Question: I am using CSS to slightly rotate Text. The text is black on a white background, but because of the rotation part of the background has some little transparent lines going through it.
This image will show it more clearly:

'''
body {
background: red;
}
.featured-grid-b .item-heading {
/*Black text on white background*/
box-shadow: 0 0 0 5px #fff;
padding: 0;
background: #fff;
line-height: 2 !important;
display: inline;
color: #000;
text-shadow: none;
}
.caption h3 {
/*Rotate Text*/
transform: rotate(-3deg);
margin-bottom: 15px;
}
'''
'''
<div class="featured-grid featured-grid-b" data-animation="fade" data-animation-speed="600" data-slide-delay="5000">
<div class="caption caption-large">
<h3><a href="http://www.fair-fashion-magazin.de/2019/07/03/das-nachhaltige-mode-label-people-tree/" class="item-heading">Fashion zum Verlieben: Das Fair Fashion Label People Tree</a></h3>
</div>
</div>
'''
As this is a Wordpress site, I can't really adjust the HTML and tried to achieve the result with only CSS-changes. Therefore if possible I am looking for a CSS-solution that will fix the problem.
The text should look exactly like this, with the spaces between each line of text.
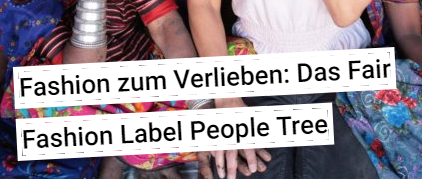
Answer: Add a small inset box-shadow to avoid this issue
'''
.item-heading {
/*Black text on white background*/
box-shadow:
0 0 0 5px #fff,
0 0 0 2px #fff inset;
padding: 0;
background: #fff;
line-height: 2 !important;
display: inline;
color: #000;
text-shadow: none;
}
.caption h3 {
/*Rotate Text*/
transform: rotate(-3deg);
margin-bottom:15px;
}
body {
background:pink;
}
'''
'''
<div class="caption caption-large">
<h3><a href="http://www.fair-fashion-magazin.de/2019/07/03/das-nachhaltige-mode-label-people-tree/" class="item-heading">Fashion zum Verlieben:<br> Das Fair Fashion Label People Tree</a></h3>
</div
'''
Another idea is to consider border and rely on 'box-decoration-break' (pay attention to the support: <URL>
'''
.item-heading {
/*Black text on white background*/
border:5px solid #fff;
padding: 0;
background: #fff;
line-height: 2 !important;
display: inline;
color: #000;
text-shadow: none;
-webkit-box-decoration-break: clone;
box-decoration-break: clone;
}
.caption h3 {
/*Rotate Text*/
transform: rotate(-3deg);
margin-bottom:15px;
}
body {
background:pink;
}
'''
'''
<div class="caption caption-large">
<h3><a href="http://www.fair-fashion-magazin.de/2019/07/03/das-nachhaltige-mode-label-people-tree/" class="item-heading">Fashion zum Verlieben: <br>Das Fair Fashion Label People Tree</a></h3>
</div
'''